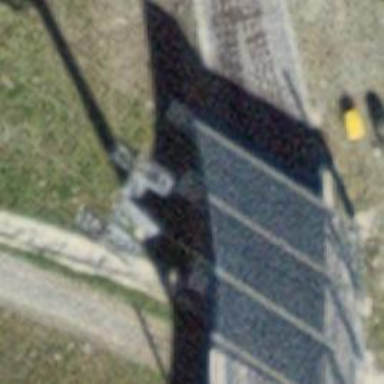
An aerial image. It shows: Pylon for aerialway.